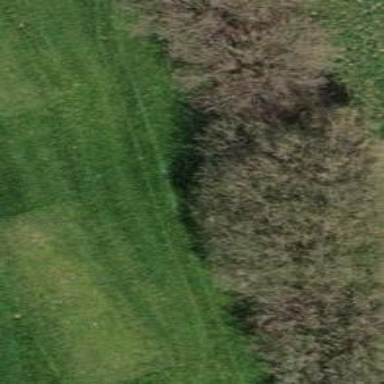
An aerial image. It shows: Grassy area designated as golf tee.